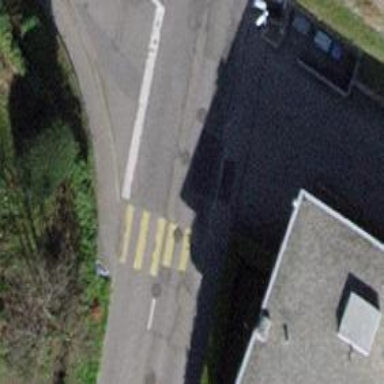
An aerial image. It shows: Marked crossing on the road.